Question: How do I check if a name exists using Cloud Functions for Firebase?
I have the following data structure:

And this pseudo-code:
'''
exports.addIt = functions.database.ref('/messages/{pushId}')
.onWrite(event => {
if(creationDate does not exist)
event.data.adminRef.update({"creationDate":Date.now()})
else // do not update anything
})
'''
I want to check if 'creationDate' already exists or not. How do I achieve that?
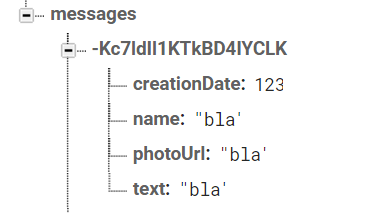
Answer: Something like this :-
'''
exports.addIt = functions.database.ref('/messages/{pushId}')
.onWrite(event => {
if(typeof event.data.val().creationDate != 'undefined')
return event.data.adminRef.update({"creationDate":Date.now()})
else // do not update anything
})
'''